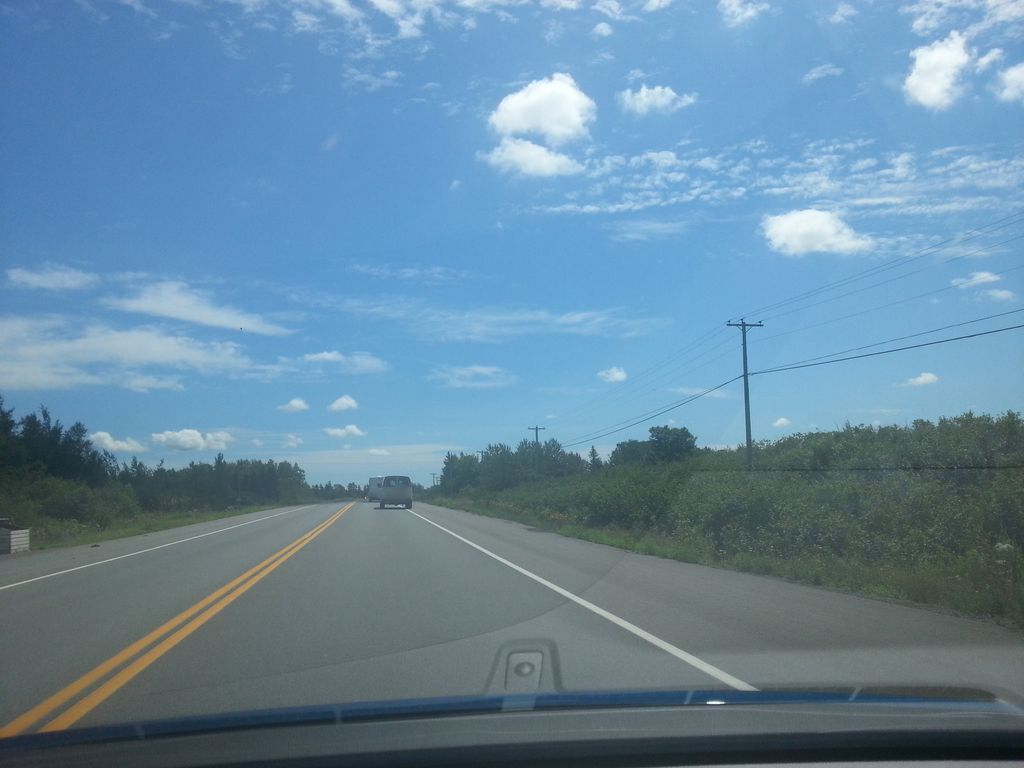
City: charlottetown